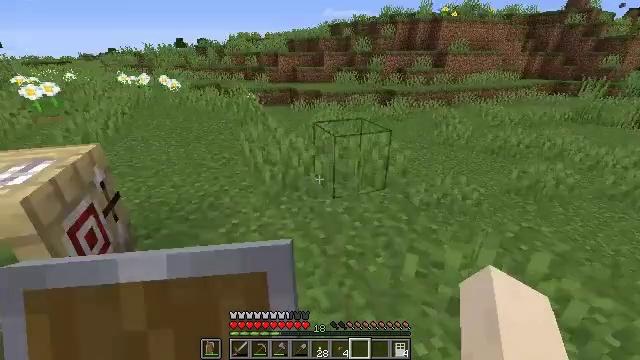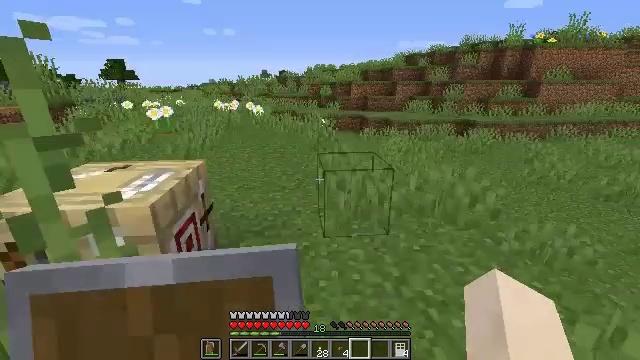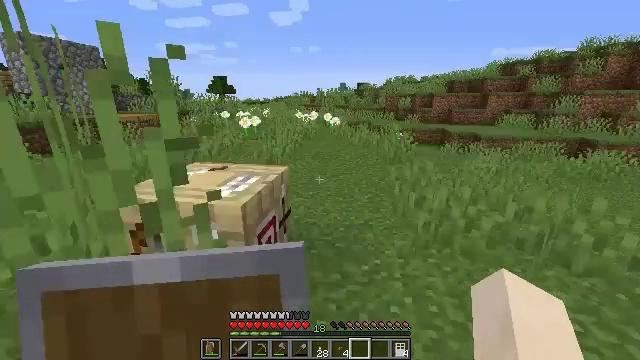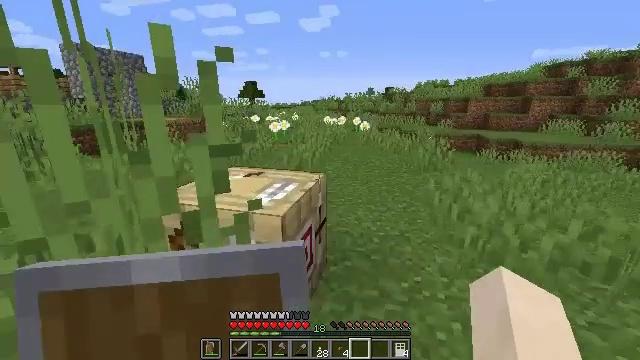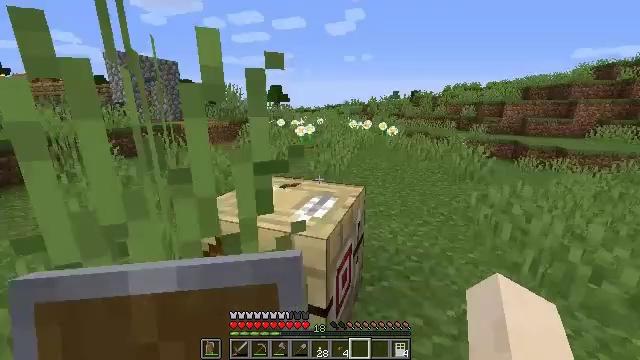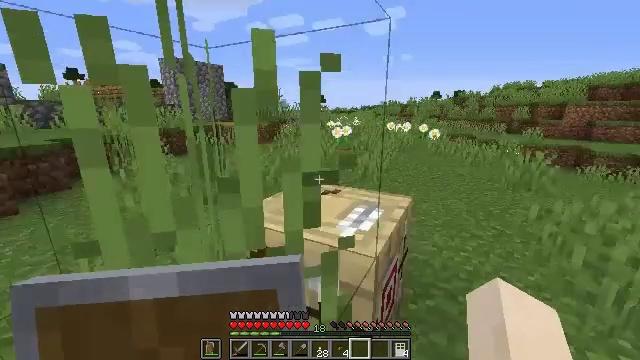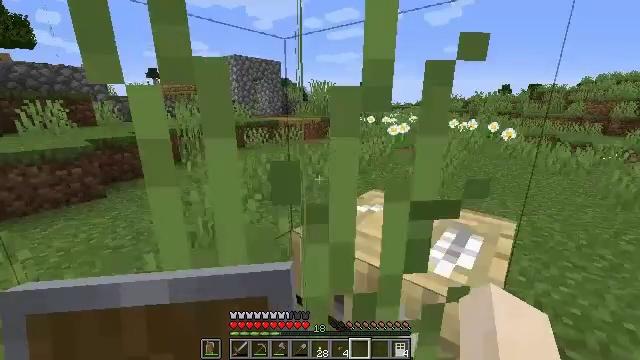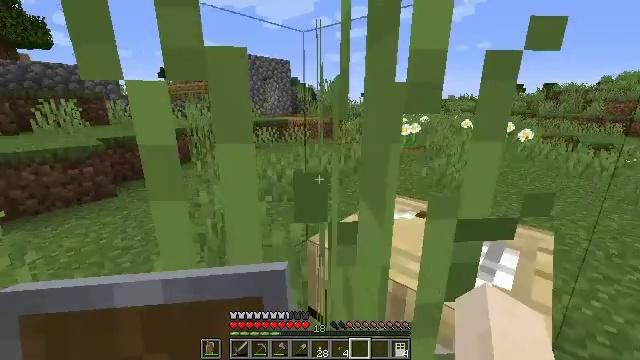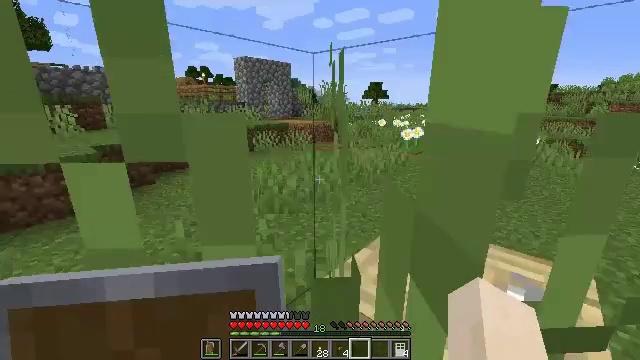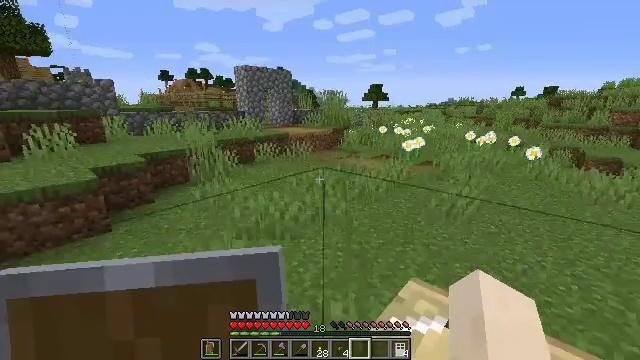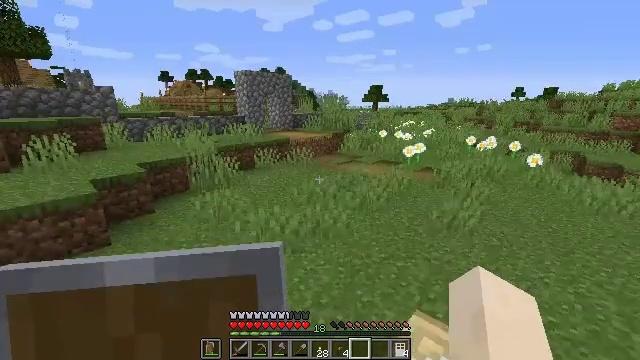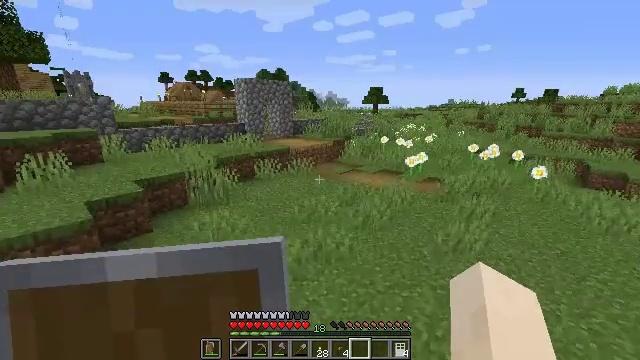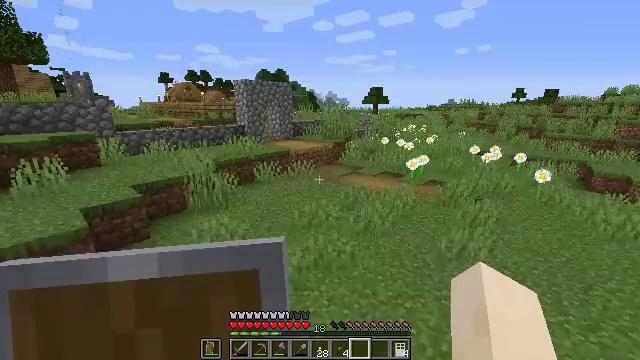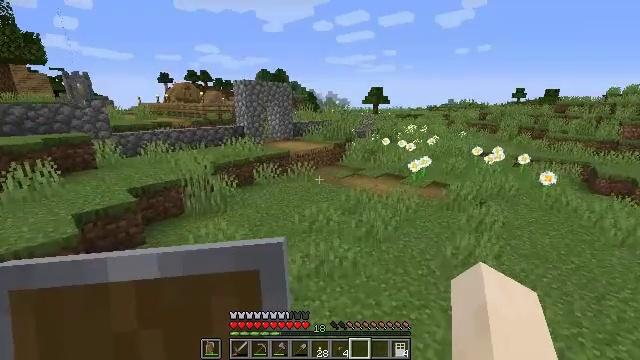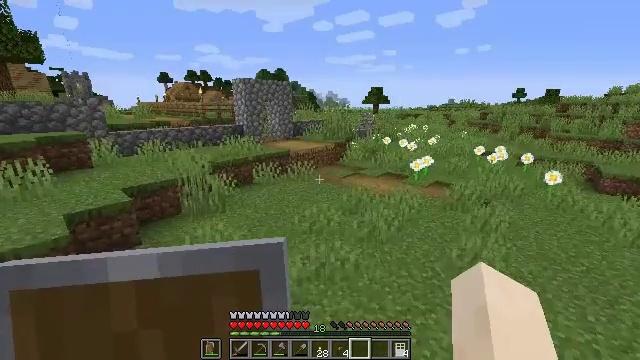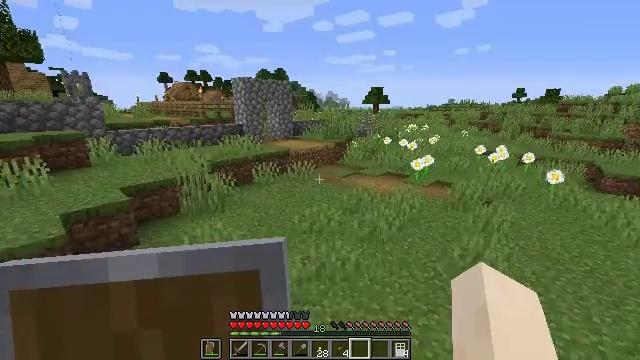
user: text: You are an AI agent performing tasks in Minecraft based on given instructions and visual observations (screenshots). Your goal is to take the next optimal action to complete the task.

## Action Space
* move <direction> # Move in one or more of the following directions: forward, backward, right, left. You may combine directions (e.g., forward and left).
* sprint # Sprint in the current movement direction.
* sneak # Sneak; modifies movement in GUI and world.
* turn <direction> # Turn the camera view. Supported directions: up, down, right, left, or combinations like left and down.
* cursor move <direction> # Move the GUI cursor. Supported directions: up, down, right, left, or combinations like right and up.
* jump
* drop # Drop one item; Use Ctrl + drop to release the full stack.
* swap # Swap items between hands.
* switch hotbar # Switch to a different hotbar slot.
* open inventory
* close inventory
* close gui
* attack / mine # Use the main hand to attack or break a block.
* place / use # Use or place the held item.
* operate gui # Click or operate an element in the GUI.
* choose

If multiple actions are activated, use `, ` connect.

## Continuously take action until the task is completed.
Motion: motion action
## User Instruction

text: Attack the fletching table to break it.
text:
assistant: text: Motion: move forward and move left, turn left and up
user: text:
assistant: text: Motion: move forward and move left, turn left and up
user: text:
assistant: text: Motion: move forward and move left, turn left and up
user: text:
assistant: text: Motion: move forward and move left, turn left
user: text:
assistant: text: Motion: move forward and move left, turn left
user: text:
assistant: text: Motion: move forward and move left, turn left
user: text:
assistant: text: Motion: move forward, turn left
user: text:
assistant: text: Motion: move forward, jump
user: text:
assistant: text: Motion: move forward, jump
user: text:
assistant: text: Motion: move forward, jump
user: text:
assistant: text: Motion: move forward
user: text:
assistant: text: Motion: move forward
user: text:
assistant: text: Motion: move forward
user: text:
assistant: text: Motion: move forward
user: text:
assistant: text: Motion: move forward
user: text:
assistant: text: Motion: move forward, turn right
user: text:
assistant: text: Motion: turn right and down
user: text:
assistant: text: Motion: turn right and down
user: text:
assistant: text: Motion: turn right
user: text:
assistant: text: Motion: turn right
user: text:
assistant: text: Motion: no_op
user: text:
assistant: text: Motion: no_op
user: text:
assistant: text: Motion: no_op
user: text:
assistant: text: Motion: turn right and up
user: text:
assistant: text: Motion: turn right and up
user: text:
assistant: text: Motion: turn right
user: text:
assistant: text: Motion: no_op
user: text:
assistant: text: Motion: move left
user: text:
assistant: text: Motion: move left
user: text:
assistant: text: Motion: move left, turn right and up